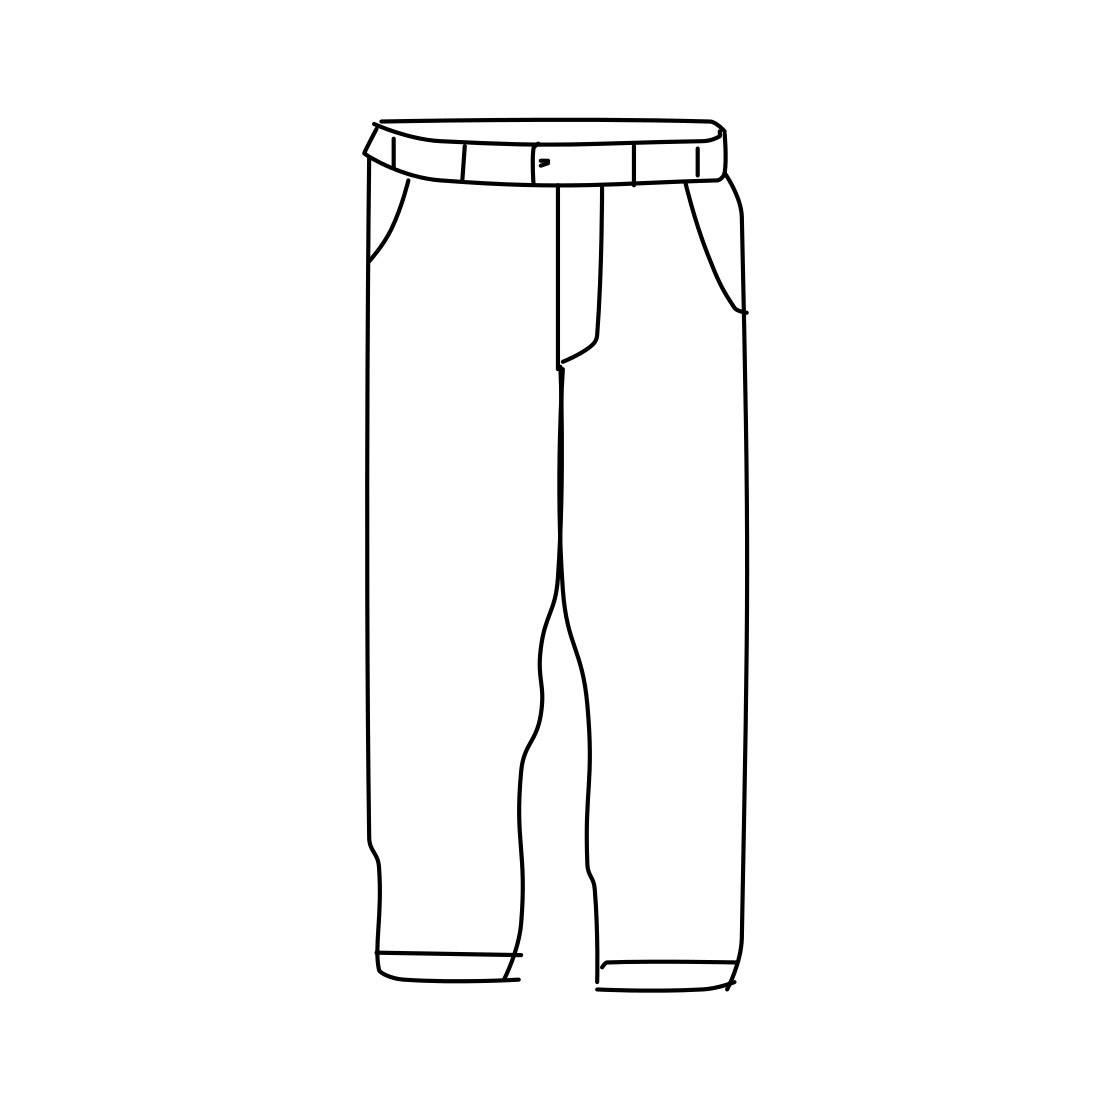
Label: trousers